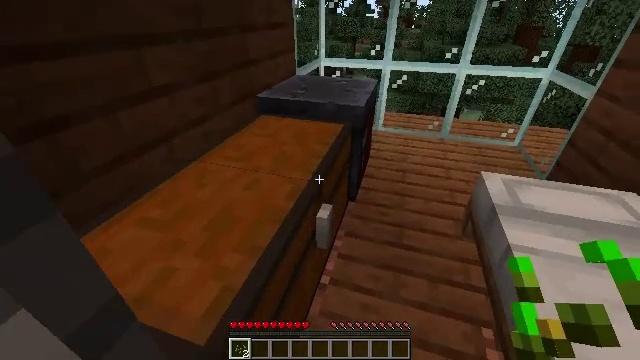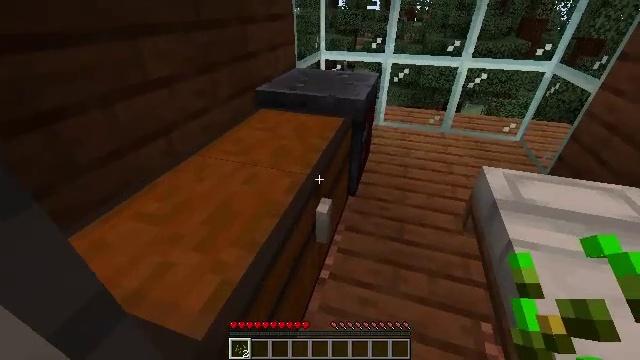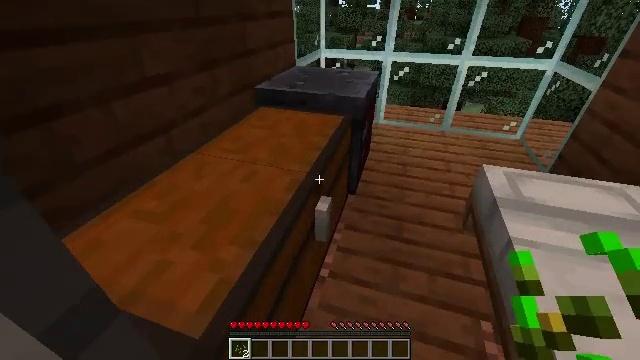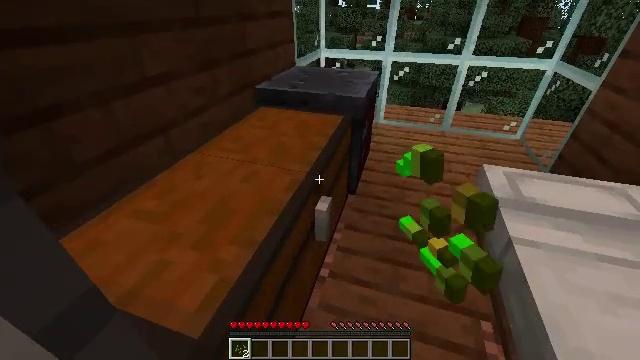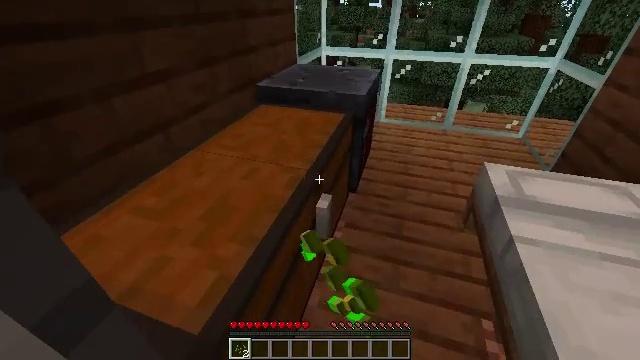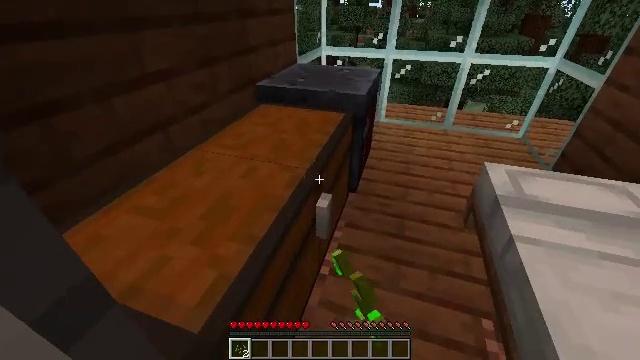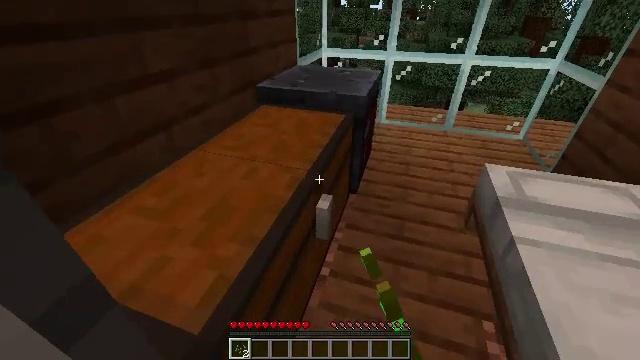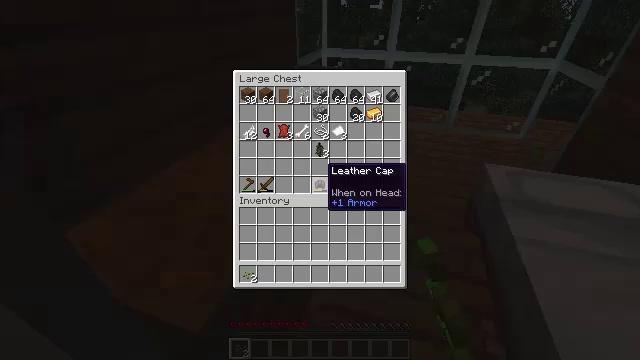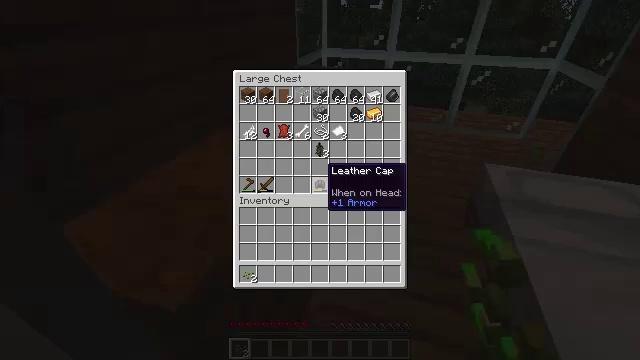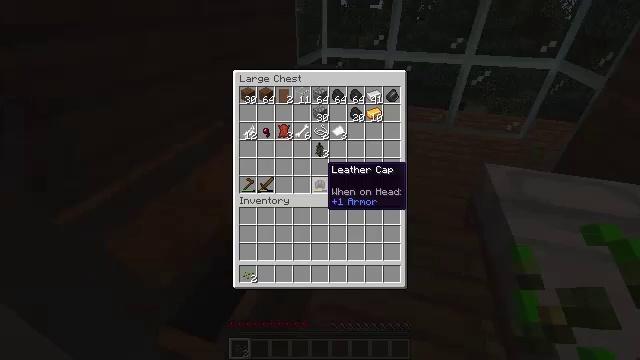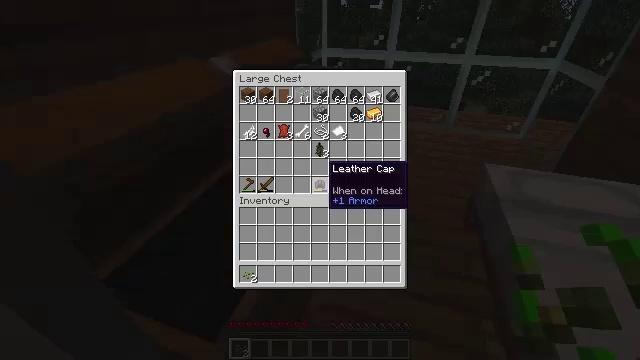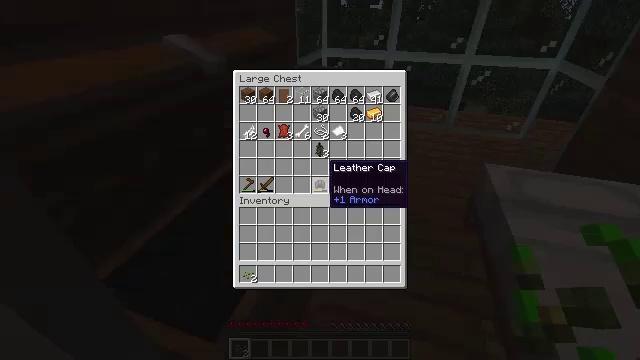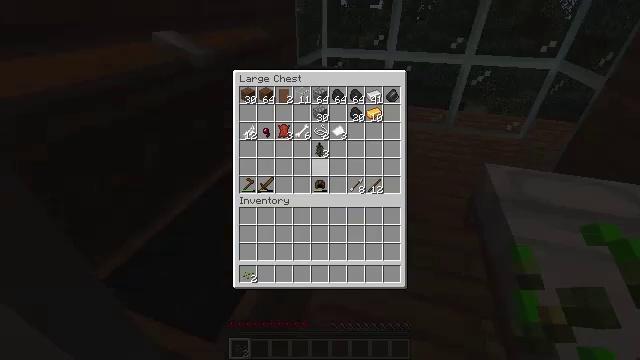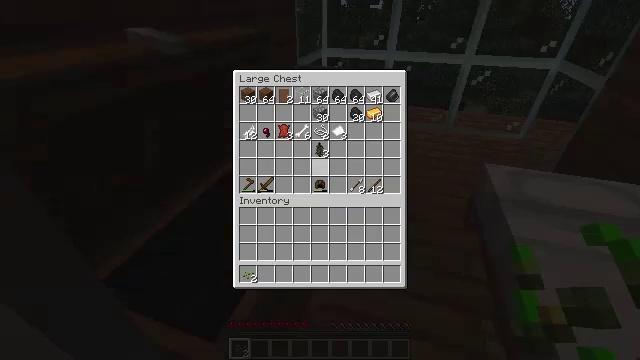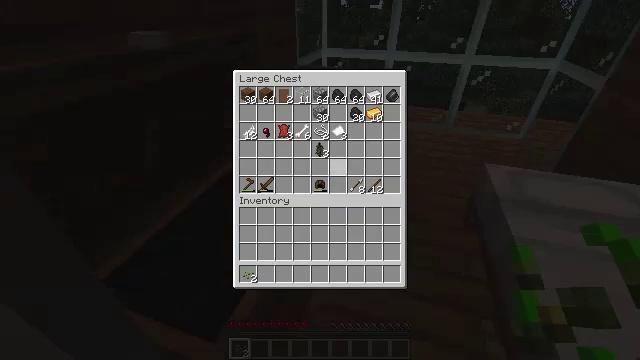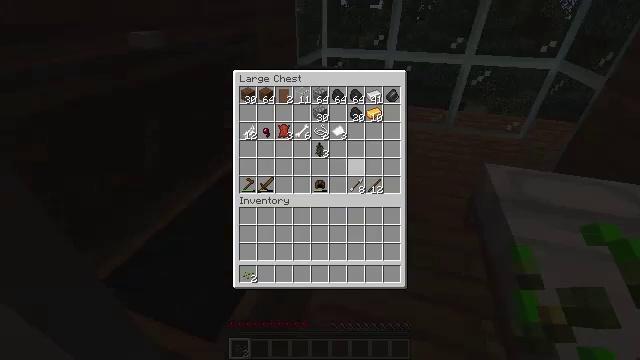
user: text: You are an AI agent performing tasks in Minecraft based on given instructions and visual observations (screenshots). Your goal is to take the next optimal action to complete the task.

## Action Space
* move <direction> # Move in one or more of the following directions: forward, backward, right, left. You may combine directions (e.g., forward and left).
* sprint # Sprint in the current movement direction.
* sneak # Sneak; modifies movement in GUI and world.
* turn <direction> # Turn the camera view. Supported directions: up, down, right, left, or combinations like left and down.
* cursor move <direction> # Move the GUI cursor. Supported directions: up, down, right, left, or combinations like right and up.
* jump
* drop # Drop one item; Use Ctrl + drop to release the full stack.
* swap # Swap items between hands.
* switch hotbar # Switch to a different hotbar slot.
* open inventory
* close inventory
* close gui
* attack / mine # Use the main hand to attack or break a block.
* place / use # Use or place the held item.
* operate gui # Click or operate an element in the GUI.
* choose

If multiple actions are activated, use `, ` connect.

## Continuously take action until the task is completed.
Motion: motion action
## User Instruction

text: Harvest wheat from the field.
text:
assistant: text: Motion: turn down
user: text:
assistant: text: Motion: use / place
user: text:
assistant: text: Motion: use / place
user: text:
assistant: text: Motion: no_op
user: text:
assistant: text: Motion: no_op
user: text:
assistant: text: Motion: no_op
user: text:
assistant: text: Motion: open gui
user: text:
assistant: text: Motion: no_op
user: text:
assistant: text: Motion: no_op
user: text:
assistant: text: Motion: no_op
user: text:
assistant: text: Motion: no_op
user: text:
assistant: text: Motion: no_op
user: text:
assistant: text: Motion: no_op
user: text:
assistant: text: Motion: cursor move right
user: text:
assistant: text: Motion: cursor move right and up
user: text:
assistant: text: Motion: cursor move right and up
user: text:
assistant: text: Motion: no_op
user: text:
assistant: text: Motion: cursor move right
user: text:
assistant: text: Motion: no_op
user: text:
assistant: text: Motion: cursor move down
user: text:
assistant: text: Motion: no_op
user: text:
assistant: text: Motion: cursor move left and down
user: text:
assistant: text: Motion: cursor move left and down
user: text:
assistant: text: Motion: cursor move left and down
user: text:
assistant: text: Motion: cursor move left
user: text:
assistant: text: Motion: no_op
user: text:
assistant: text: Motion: no_op
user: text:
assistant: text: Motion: no_op
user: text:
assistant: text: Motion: no_op
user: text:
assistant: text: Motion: no_op